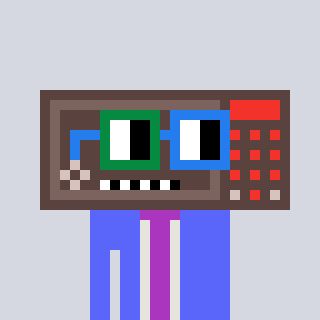
a pixel art character with square green and blue glasses, a wallsafe-shaped head and a purple-colored body on a cool background